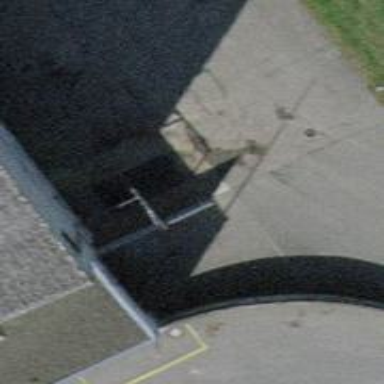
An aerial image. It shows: Car wash facility.